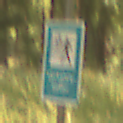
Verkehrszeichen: Verkehrshelfer
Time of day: Midday
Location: Outdoor (Nature)
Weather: PartlyCloudy
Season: NotSpecified
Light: Natural